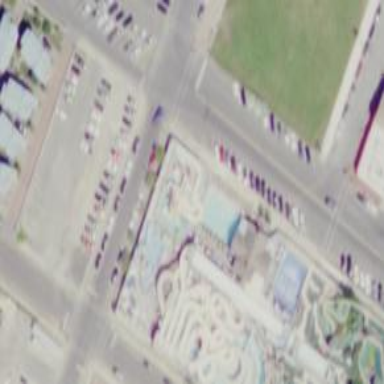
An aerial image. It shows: Water slide attraction.